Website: ulta-beauty
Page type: address-validator
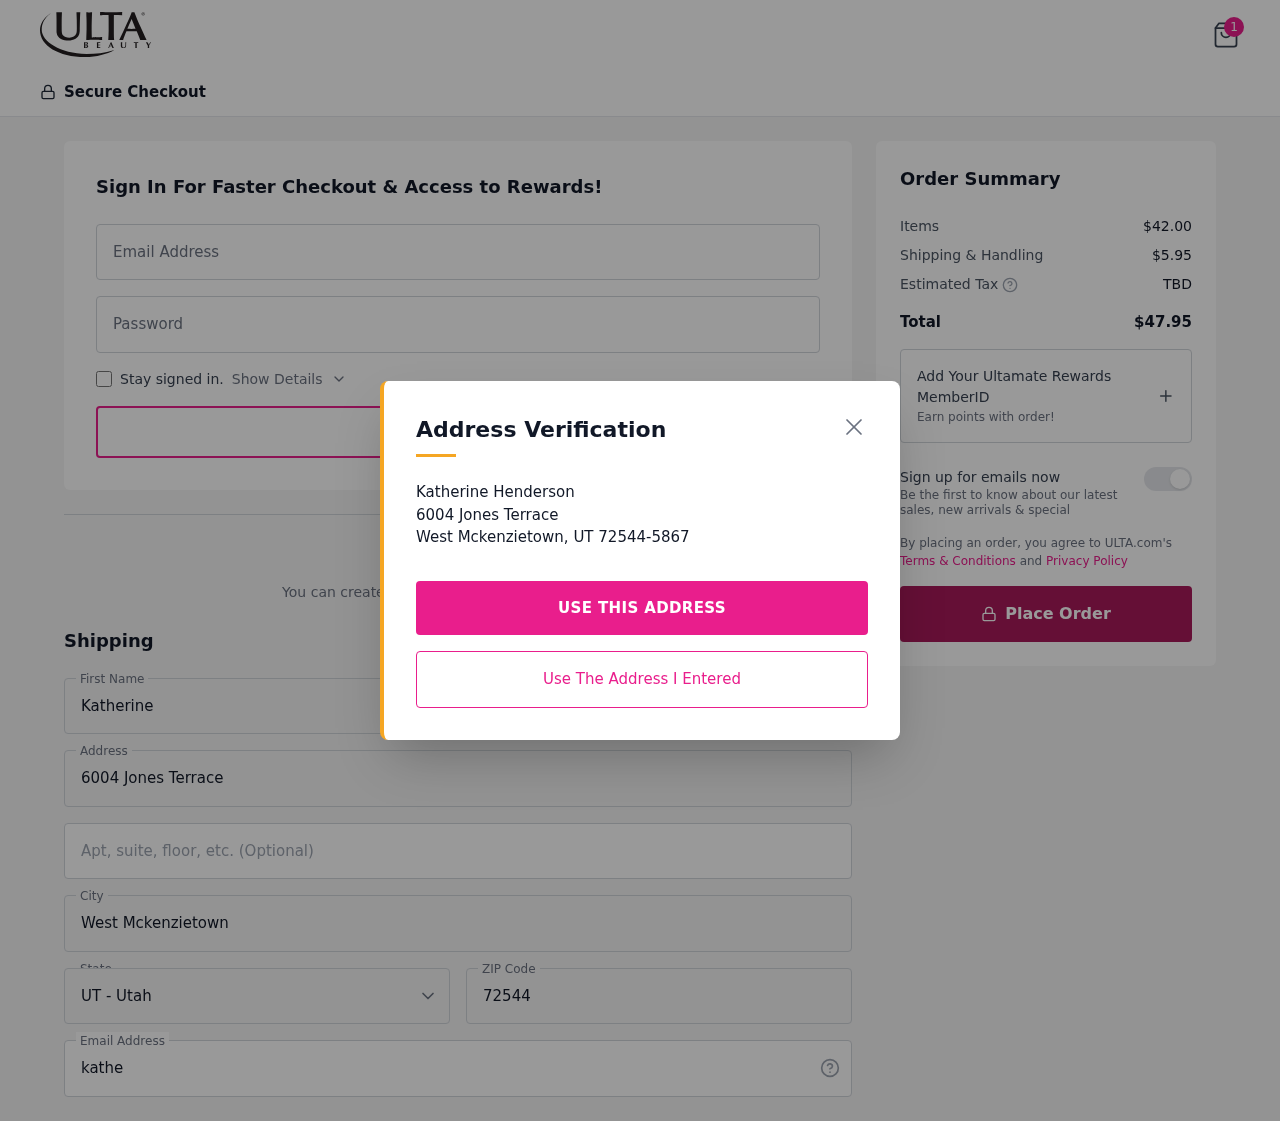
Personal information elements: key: PII_CITY
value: West Mckenzietown
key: PII_EMAIL
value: katherine_henderson@gmail.com
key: PII_FIRSTNAME
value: Katherine
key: PII_LASTNAME
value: Henderson
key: PII_POSTCODE
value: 72544
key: PII_STATE_ABBR
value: UT
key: PII_STREET
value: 6004 Jones Terrace
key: PII_STREET2
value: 6004 Jones Terrace
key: PII_FULLNAME2
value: Katherine Henderson
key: PII_CITY2
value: West Mckenzietown
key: PII_STATE_ABBR2
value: UT
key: PII_POSTCODE_FULL
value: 72544
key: PII_POSTCODE_EXT
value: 5867
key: PII_POSTCODE_NUMERIC
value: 72544
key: PII_POSTCODE_EXT_NUMERIC
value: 5867
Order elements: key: ORDER_NUM_ITEMS
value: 1
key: ORDER_SUBTOTAL
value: $42.00
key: ORDER_SHIPPING_COST
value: $5.95
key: ORDER_TOTAL
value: $47.95